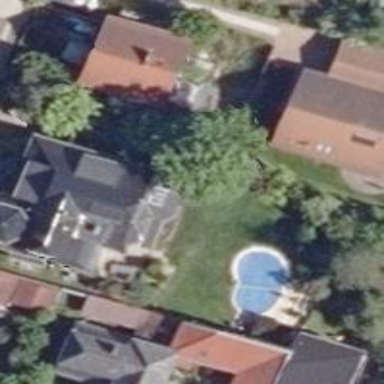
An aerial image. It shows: Detached building with half-hipped roof.